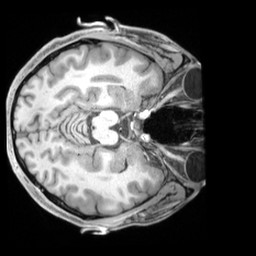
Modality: T1w
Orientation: axial
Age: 25
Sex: male
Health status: ill
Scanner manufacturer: siemens
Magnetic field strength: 3 T
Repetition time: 2.2 s
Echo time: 0.00218 s